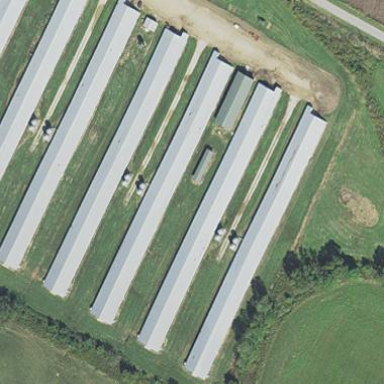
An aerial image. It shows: Farm auxiliary building.